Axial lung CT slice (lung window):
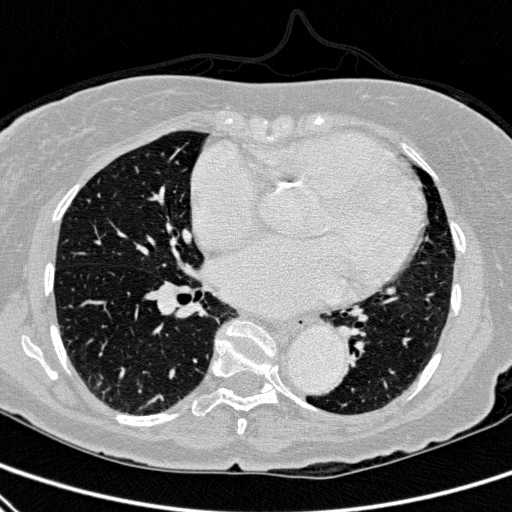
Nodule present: no